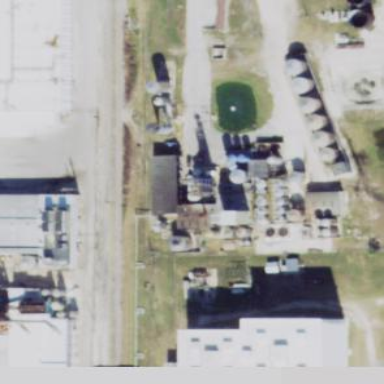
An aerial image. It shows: Industrial building.